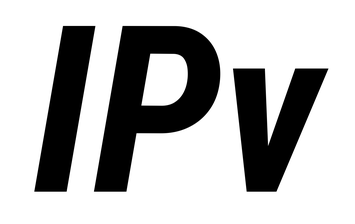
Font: Roboto-Italic_Condensed_Bold_Italic